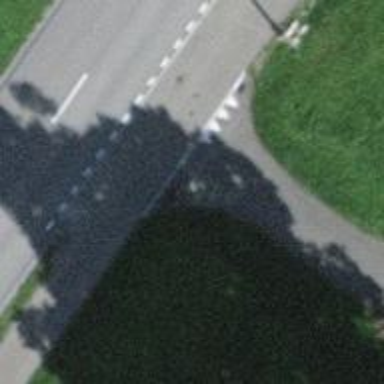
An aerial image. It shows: Road with "give way" sign.